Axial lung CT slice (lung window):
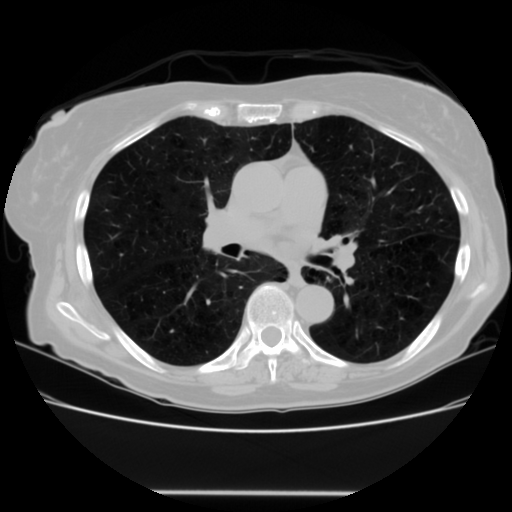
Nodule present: no